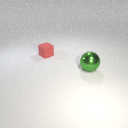
large green metal sphere to the right of small red rubber cube